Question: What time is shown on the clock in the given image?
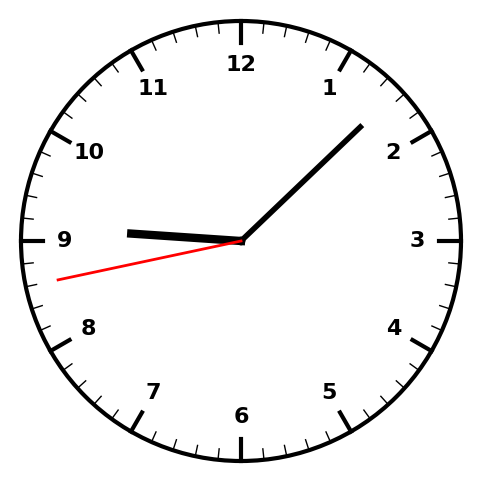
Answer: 09:07:43